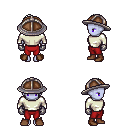
a pixel art fantasy rpg character, female body template, dark elf, purple skin, white long-sleeve shirt, red pants, white long mohawk hairstyle, chain helm, metal gloves, brown shoes, four views (front, back, left, right), 2x2 character sprite sheet, small pixel art, hard edges, no anti-aliasing